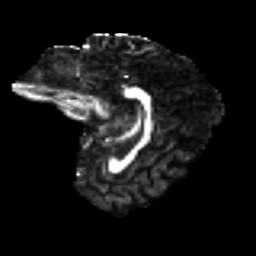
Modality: FA
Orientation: sagittal
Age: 43
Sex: female
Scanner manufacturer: ge
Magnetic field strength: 3 T
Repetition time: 7.8 s
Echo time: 0.0608 s